Question: I allocate 512mb of memory, and then I modify every 4096th byte (this should cause minor page fault for each modification, and that's what I actually get). But then I repeat the same loop, and it again causes minor page fault for each request. My question is, why?
Output looks like this:

However, if I remove calling ps from my program, the time needed to execute second loop is much lower, like 0.04s. Why?
'''
#include <iostream>
#include <cstdlib>
#include <ctime>
#include <sstream>
#include <unistd.h>
using namespace std;
const int sz = 512 * 1024 * 1024;
int main()
{
char * data = (char *)malloc(sz);
if (data == 0) cout << "alloc fail";
stringstream cmd;
cmd << "ps -o min_flt,maj_flt " << getpid();
system(cmd.str().c_str());
cout << "start
";
clock_t start = clock();
for (int i=0; i<sz; i += 4096)
data[i] = 1;
clock_t end = clock();
double time1 = double(end-start) / CLOCKS_PER_SEC;
system(cmd.str().c_str());
start = clock();
for (int i = 0; i < sz; i += 4096)
data[i] = 1;
end = clock();
double time2 = double(end-start) / CLOCKS_PER_SEC;
system(cmd.str().c_str());
cout << time1 << " " << time2 << endl;
}
'''
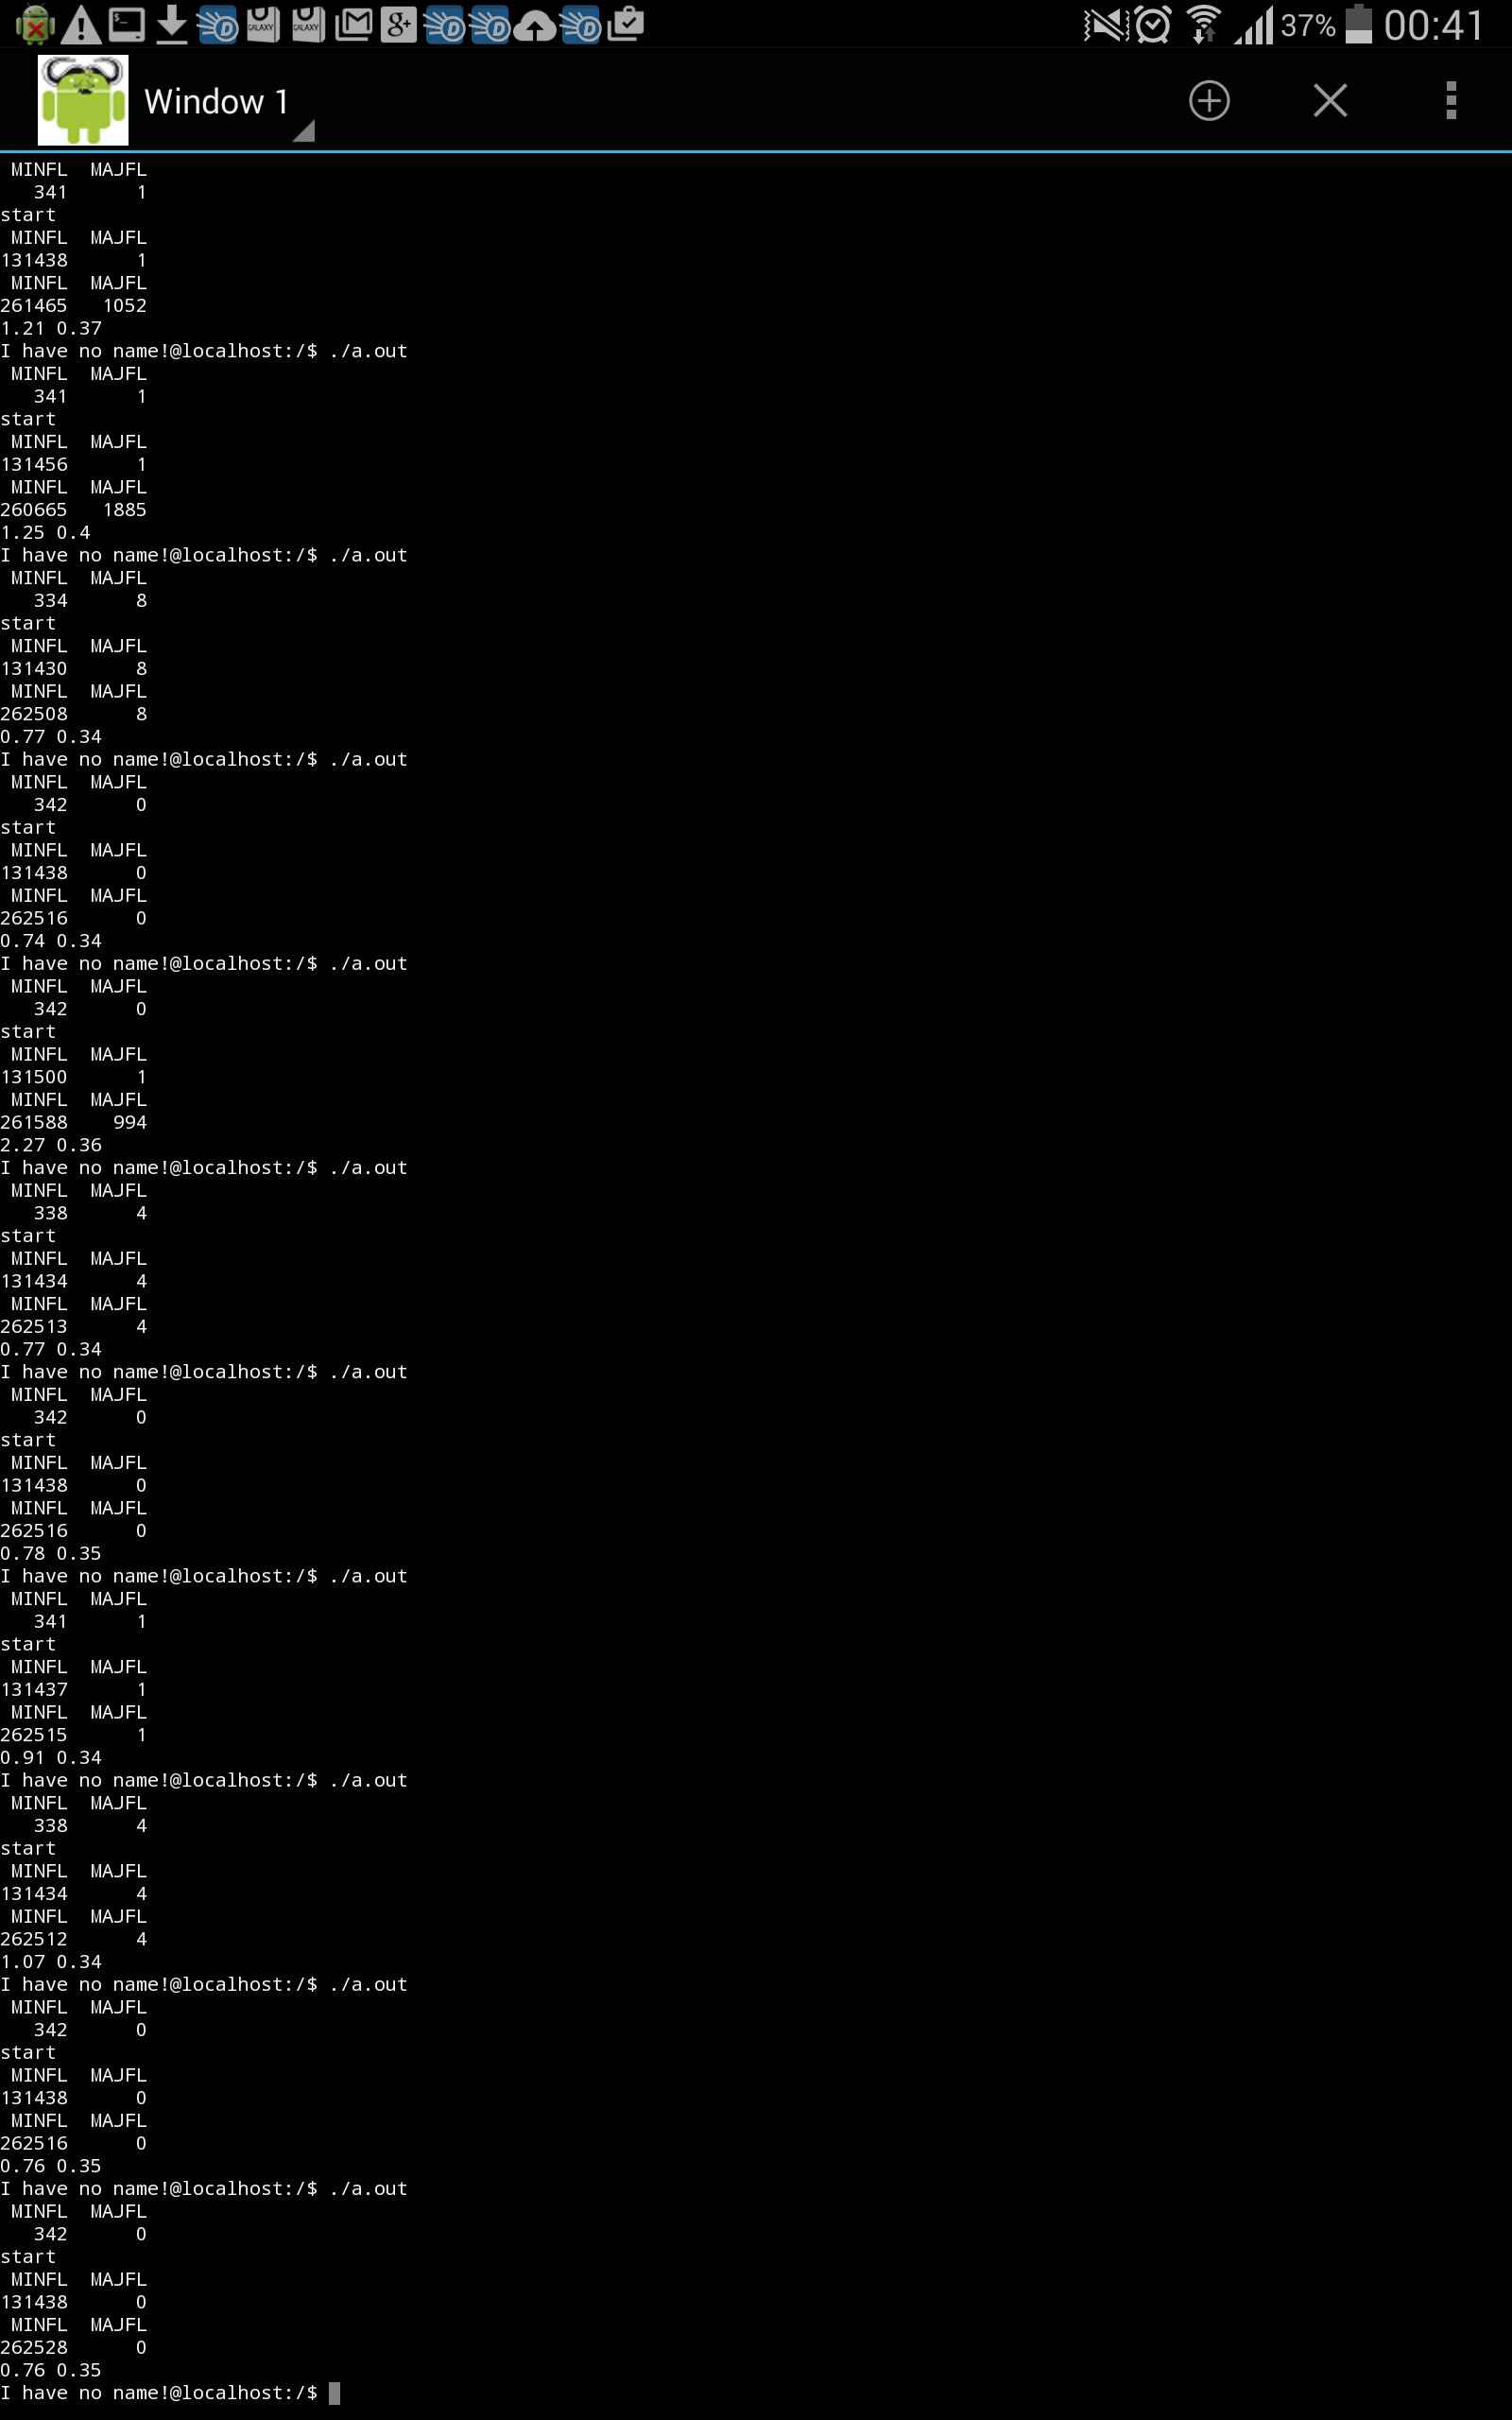
Answer: The library function 'system' does roughly the following:
1. Fork, creating a new process with a duplicate of the memory image.
2. In the child, exec /bin/sh passing it the command-line option -c and the indicated command, replacing the memory image of the new process with a newly-loaded /bin/sh.
3. In the parent (the original process), wait for the child to finish, and return its status code.
When a process executes 'fork', the system wants to avoid copying the entire memory image in order to duplicate it. So it just duplicates the page tables, and marks all the pages as "copy-on-write" which requires setting them to read-only so that writes can be detected.
The subsequent 'exec' will mark the pages as unshared, but it probably will not cancel the setting of the pages as read-only so that subsequent writes to the pages will still trigger a minor page fault, although the handler will do nothing since the page is no longer shared.
It is not actually guaranteed that the 'exec' will happen before the second write loop starts. Your machine most likely has more than one core, so it is quite possible for both processes to be simultaneously active. Since the 'exec' might take a while to set up, it is quite possible that some of the write loop will happen even before the 'exec', which is to say before there was any clue that the copy-on-write was unnecessary.